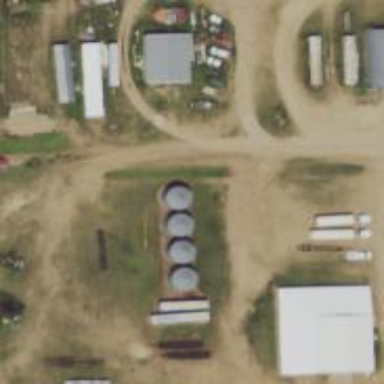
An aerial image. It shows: Silo.